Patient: sex F, age 63
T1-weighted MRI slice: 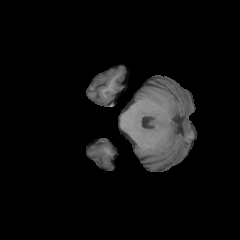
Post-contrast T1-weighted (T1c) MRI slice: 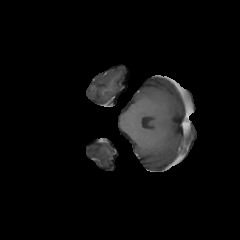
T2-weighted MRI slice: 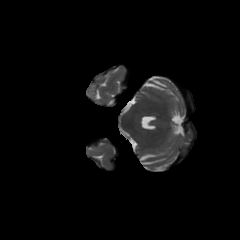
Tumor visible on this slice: no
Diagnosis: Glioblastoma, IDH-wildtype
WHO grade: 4